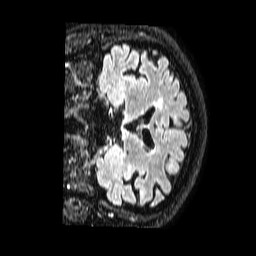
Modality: FLAIR
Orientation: coronal
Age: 65
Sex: male
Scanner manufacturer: philips
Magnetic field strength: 1.5 T
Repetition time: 4.8 s
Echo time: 0.3 s